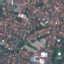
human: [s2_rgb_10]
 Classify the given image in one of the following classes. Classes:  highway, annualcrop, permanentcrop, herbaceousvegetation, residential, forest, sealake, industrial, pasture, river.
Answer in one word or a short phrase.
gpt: Residential